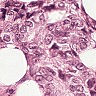
Metastatic tissue present: yes